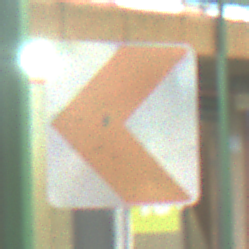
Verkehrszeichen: RichtungstafelnInKurvenKleinRechts
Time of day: MorningAfternoon
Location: Roofed (Special)
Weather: NotSpecified
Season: NotSpecified
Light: Artificial